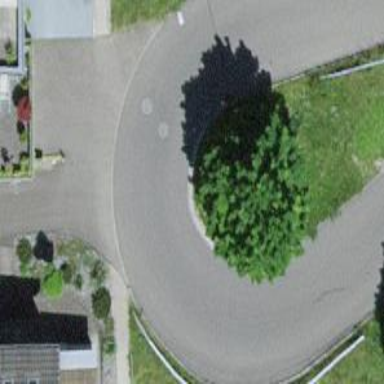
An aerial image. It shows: Driveway with paved surface that goes through tunnel.